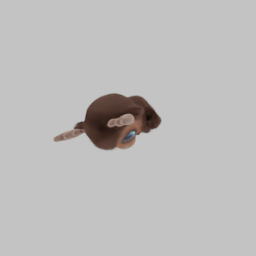
Label: animals